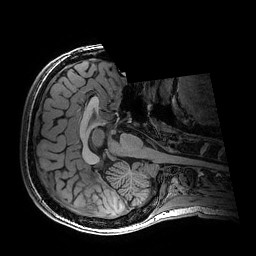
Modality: T1w
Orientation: axial
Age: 37
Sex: female
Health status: healthy